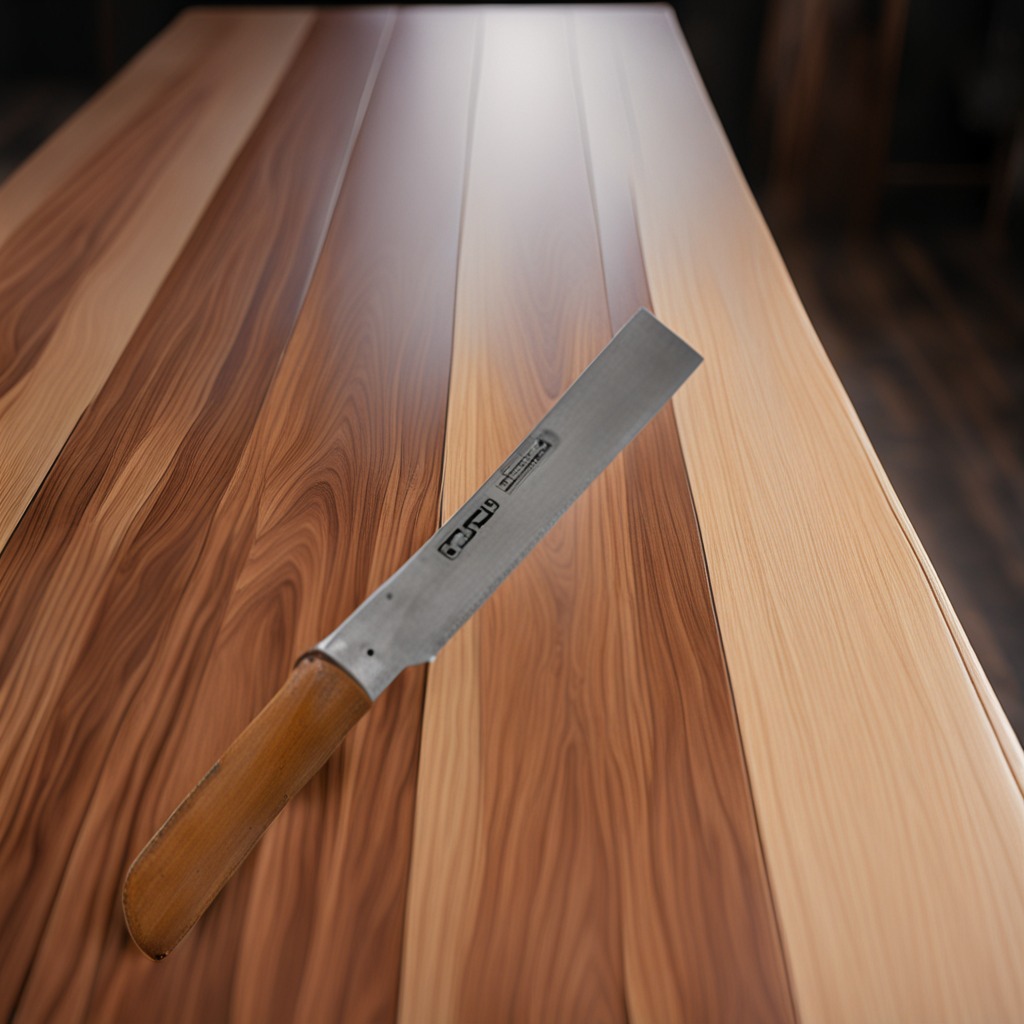
A metal saw lies on the wooden table in the carpentry studio.